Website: home-depot
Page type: address-validator
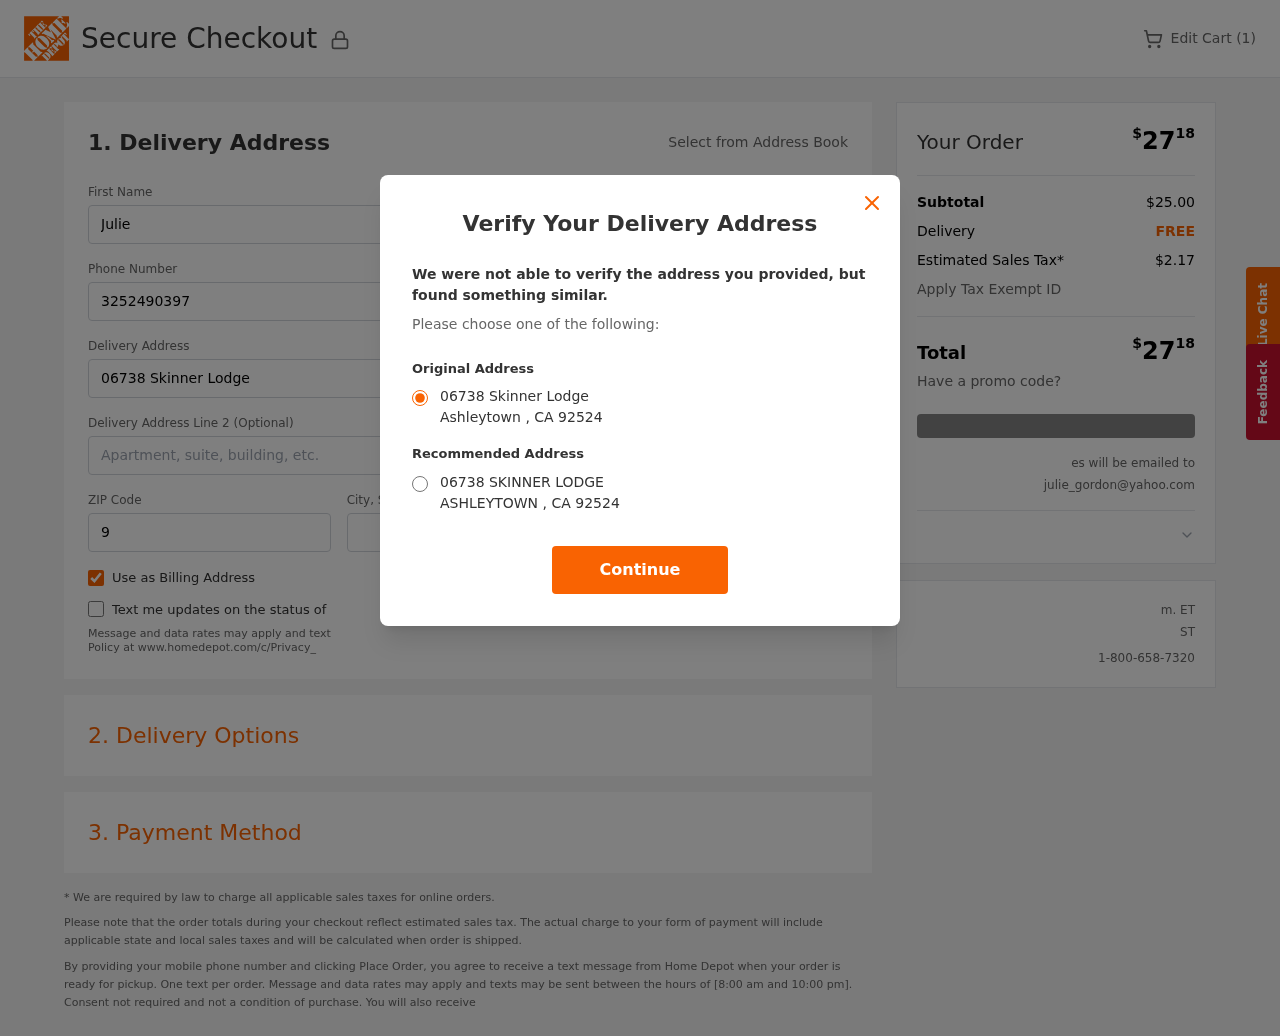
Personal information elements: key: PII_CITY
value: Ashleytown
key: PII_EMAIL
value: julie_gordon@yahoo.com
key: PII_POSTCODE
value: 92524
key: PII_STATE_ABBR
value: CA
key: PII_STREET
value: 06738 Skinner Lodge
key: PII_FIRSTNAME
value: Julie
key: PII_LASTNAME
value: Gordon
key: PII_PHONE
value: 3252490397
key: PII_CITY_STATE
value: Ashleytown, CA
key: PII_STREET_ALT
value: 06738 SKINNER LODGE
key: PII_CITY_ALT
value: ASHLEYTOWN
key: PII_POSTCODE_FULL
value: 92524
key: PII_POSTCODE_NUMERIC
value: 92524
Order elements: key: ORDER_NUM_ITEMS
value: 1
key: ORDER_TOTAL
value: $2718
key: ORDER_SUBTOTAL
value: $25.00
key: ORDER_SHIPPING_COST
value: FREE
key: ORDER_TAX
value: $2.17